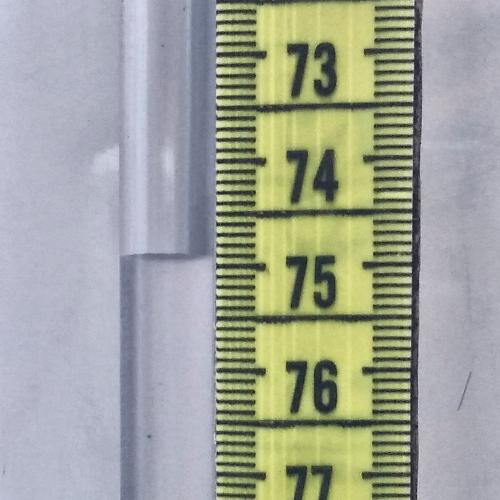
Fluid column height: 74.9 cm